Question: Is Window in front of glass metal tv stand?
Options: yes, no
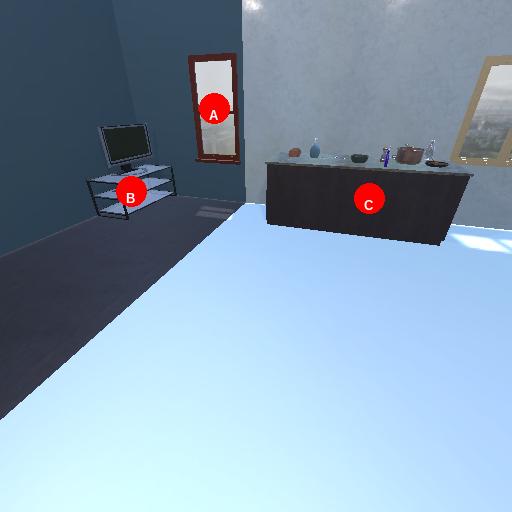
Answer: yes